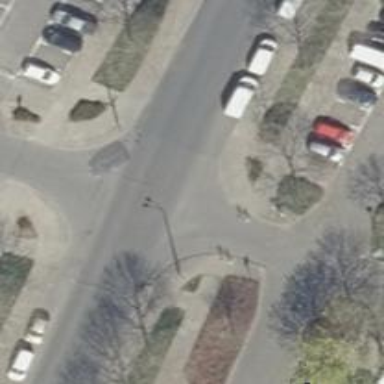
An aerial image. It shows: Unmarked crossing on the road.